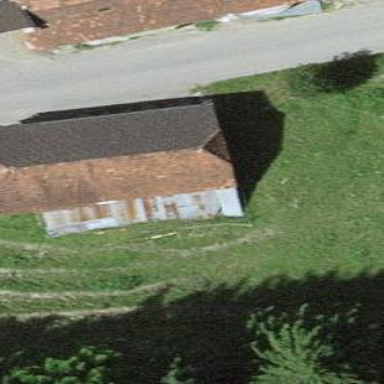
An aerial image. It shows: Rural barn.